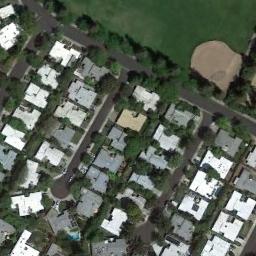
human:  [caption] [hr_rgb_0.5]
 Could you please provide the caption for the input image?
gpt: There is a baseball diamond in the grass on the top of the houses .

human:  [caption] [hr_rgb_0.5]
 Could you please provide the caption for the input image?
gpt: A baseball diamond surrounded by some trees and the medium residential area around it .

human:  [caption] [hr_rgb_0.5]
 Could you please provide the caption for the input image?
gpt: A baseball diamond and many buildings are on both side of a road .

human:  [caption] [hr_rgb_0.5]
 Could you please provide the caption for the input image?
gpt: There are two baseball fields in the picture, One of which is about twice as large as the other .

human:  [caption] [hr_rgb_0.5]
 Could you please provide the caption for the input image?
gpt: Lots of buildings are next to  the  baseball diamond .